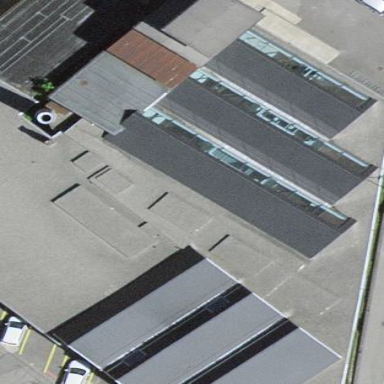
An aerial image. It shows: Fitness center building.